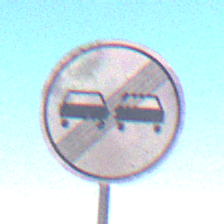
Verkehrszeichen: EndeUeberholverbot
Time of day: MorningAfternoon
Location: Outdoor (RoadRail)
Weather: Clear
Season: NotSpecified
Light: Natural